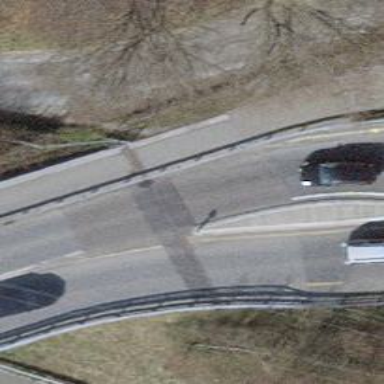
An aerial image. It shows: Primary highway with asphalt surface and cycle track on the right side.